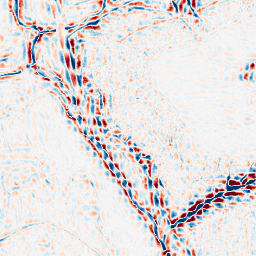
Category: wavelet
Decomposition family: wavelet_dwt
Decomposition parameters: wavelet: db4
level: 3
Upsampling method: cubic_catmull_rom
Upsampling parameters: scale: 2
Upsampling scale: 2